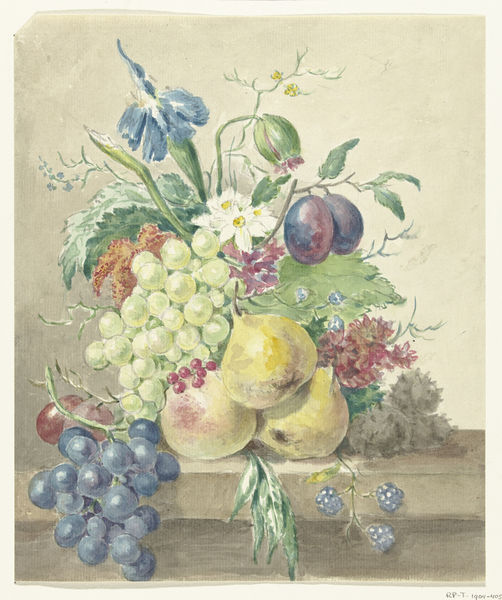
Titel: Stilleven van bloemen en vruchten
Künstler: Jean Bernard
Standort: Amsterdam
Institution: Rijksmuseum
Schlagwörter: blau, blätter, gemälde, laub, aquarell, gelb, grün, blume, blumen, holz, tisch, weiss, blüte, blüten, obst, rot, ast, blatt, früchte, stilleben, stillleben, trauben, äpfel, mauer, wein, birne, kante, birnen, beeren, mohn, lilie, nelke, sims, weintrauben, iris, pfirsich, kastanie, pflaume, traube, weintraube, nelken, brombeere, brombeeren, pflaumen, zwetschgen, kastanien, früchtestilleben, 1800, auwarell, birnene, brobeere, knospte